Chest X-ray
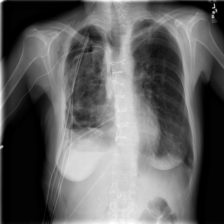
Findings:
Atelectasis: negative
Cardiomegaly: negative
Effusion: negative
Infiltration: negative
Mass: negative
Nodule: negative
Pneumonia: negative
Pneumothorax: positive
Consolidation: positive
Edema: negative
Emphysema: negative
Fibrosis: positive
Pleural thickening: negative
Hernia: negative